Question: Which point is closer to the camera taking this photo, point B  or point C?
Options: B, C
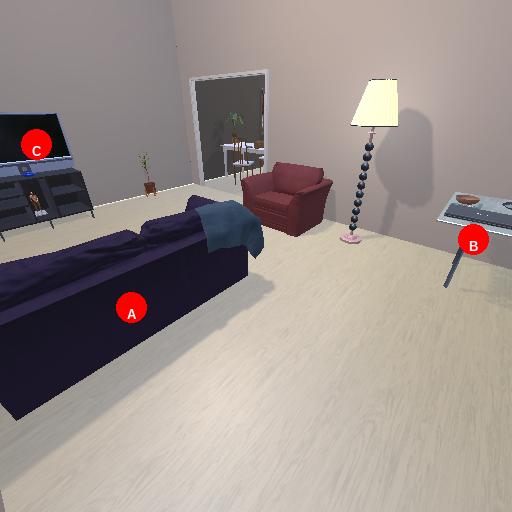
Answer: B